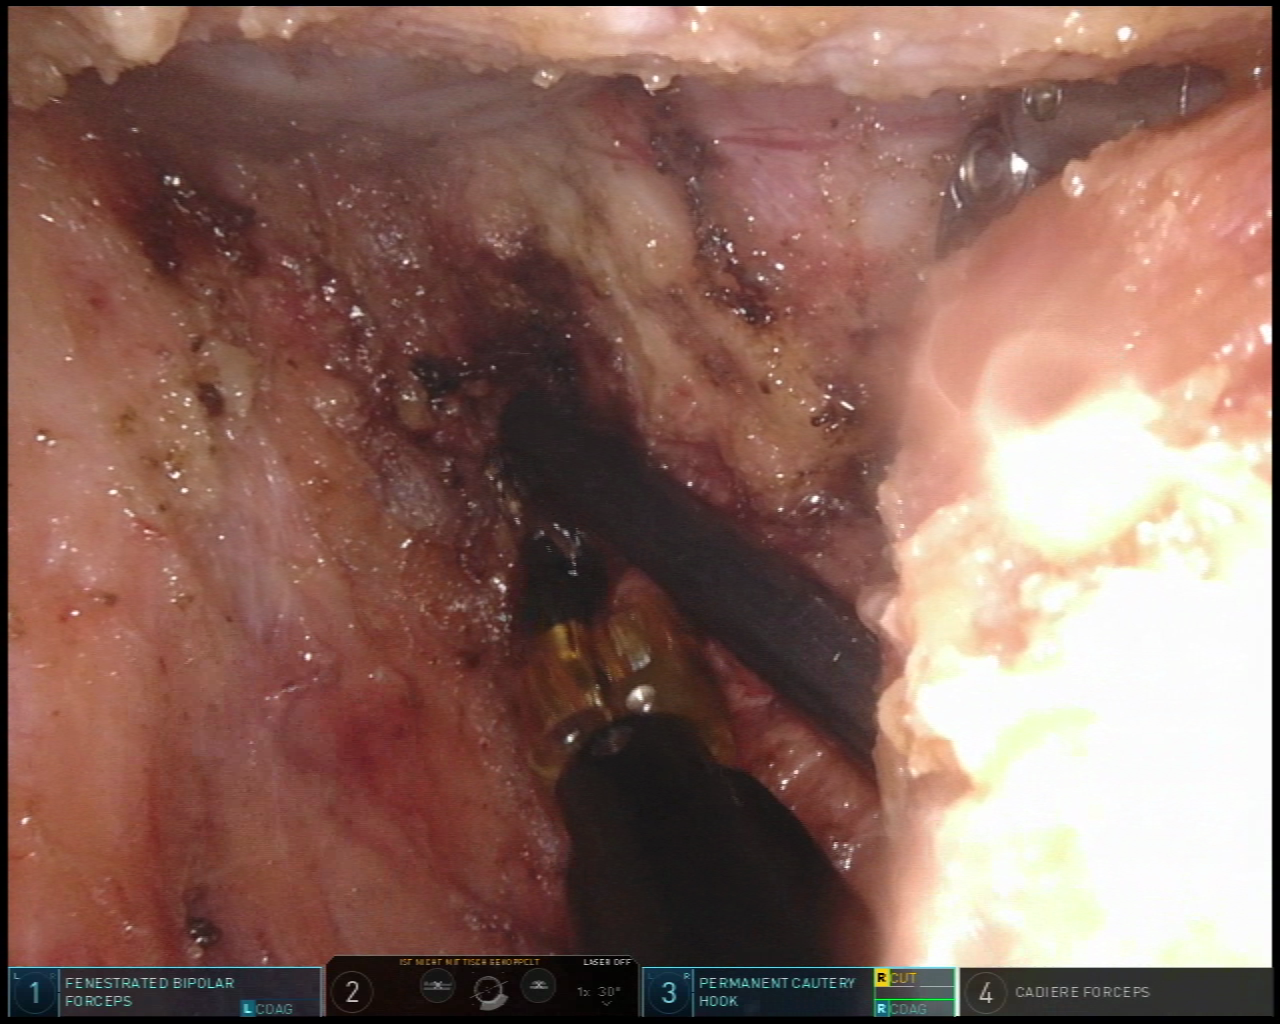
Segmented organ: vesicular_glands
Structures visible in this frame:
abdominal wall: no
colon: no
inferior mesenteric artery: no
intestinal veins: no
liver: no
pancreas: no
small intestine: no
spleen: no
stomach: no
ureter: no
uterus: no
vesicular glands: yes